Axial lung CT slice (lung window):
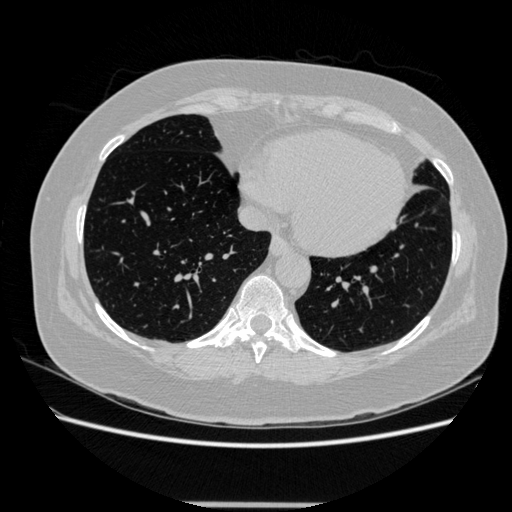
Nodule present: no